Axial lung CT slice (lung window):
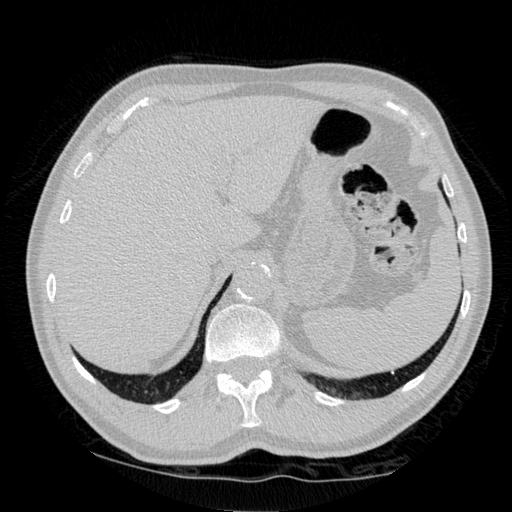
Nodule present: no